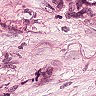
Metastatic tissue present: yes